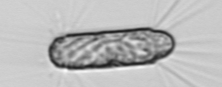
Label: Corethron_hystrix